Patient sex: F
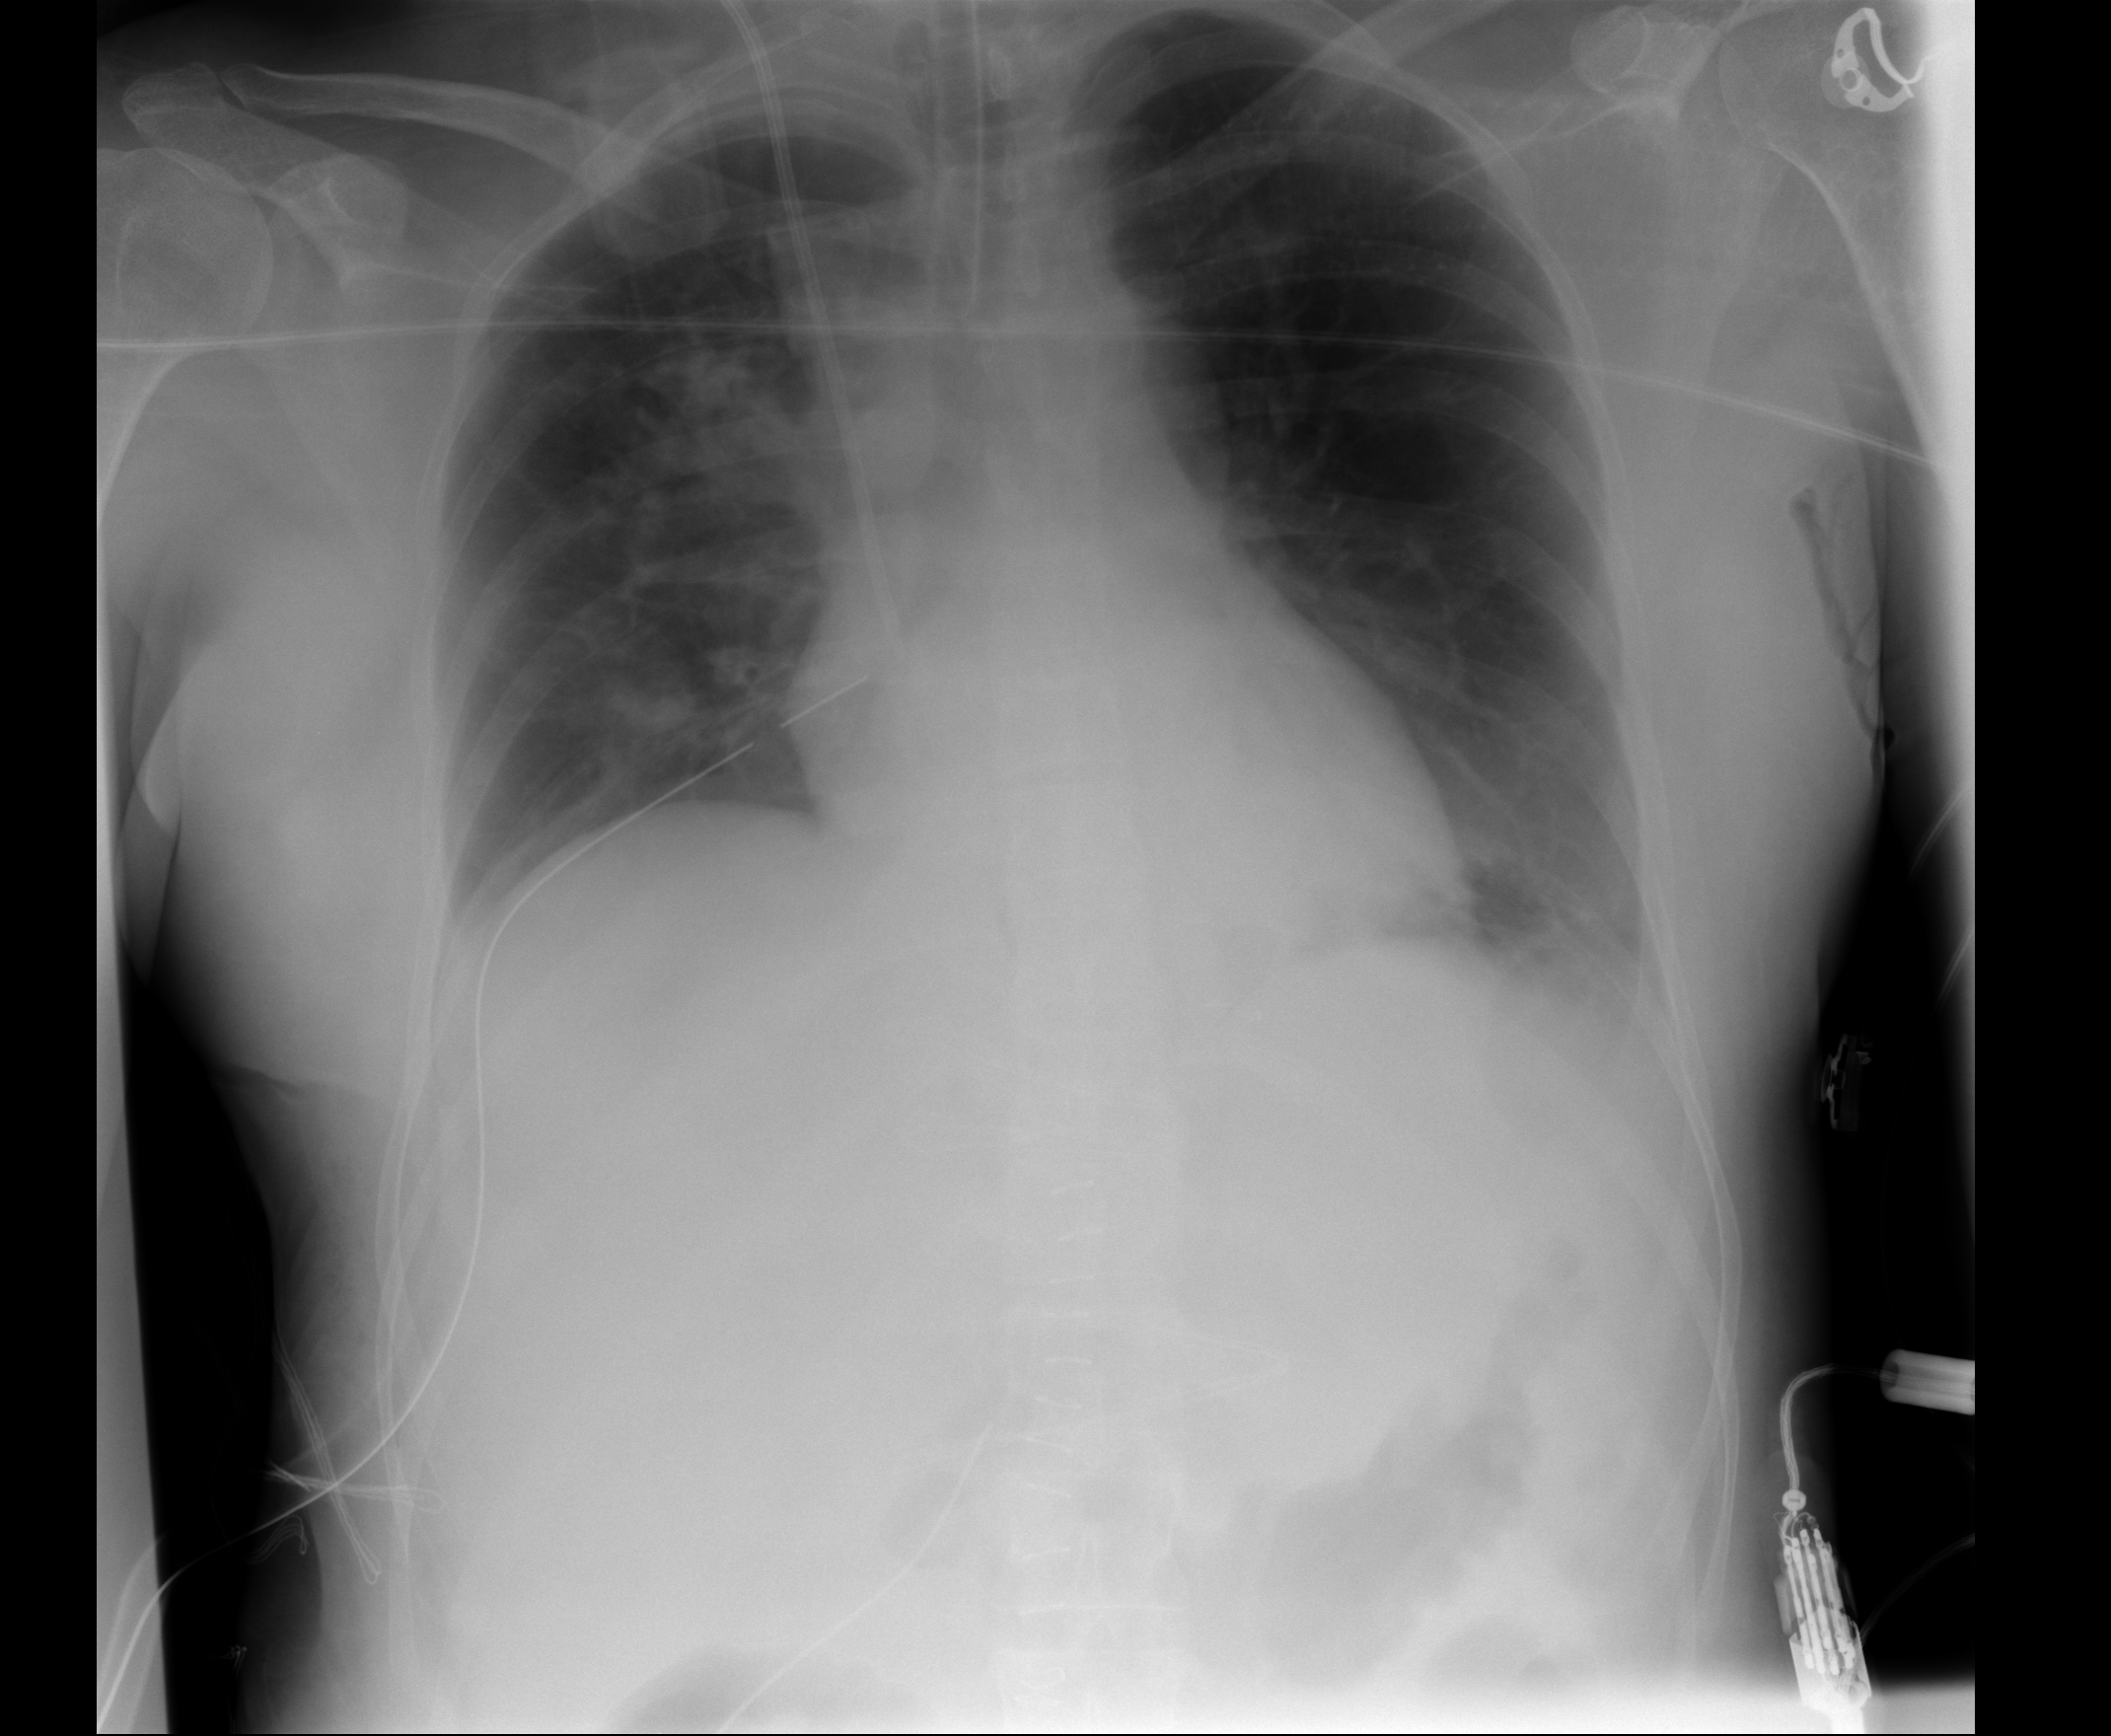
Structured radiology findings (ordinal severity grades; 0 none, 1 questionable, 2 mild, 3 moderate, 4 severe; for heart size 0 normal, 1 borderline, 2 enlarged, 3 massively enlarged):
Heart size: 0
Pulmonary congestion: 0
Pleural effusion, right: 0
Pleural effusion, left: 0
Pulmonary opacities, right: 3
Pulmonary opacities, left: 0
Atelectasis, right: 2
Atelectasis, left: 2